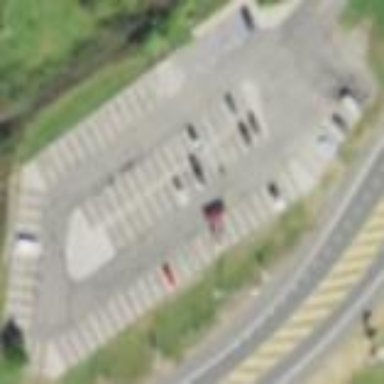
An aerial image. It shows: Parking area with park and ride facility.